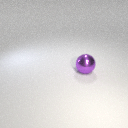
large purple metal sphere